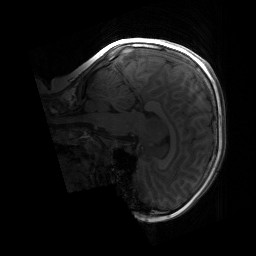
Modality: T1w
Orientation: sagittal
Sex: female
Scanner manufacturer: siemens
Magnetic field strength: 3 T
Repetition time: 1.9 s
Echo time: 0.00243 s